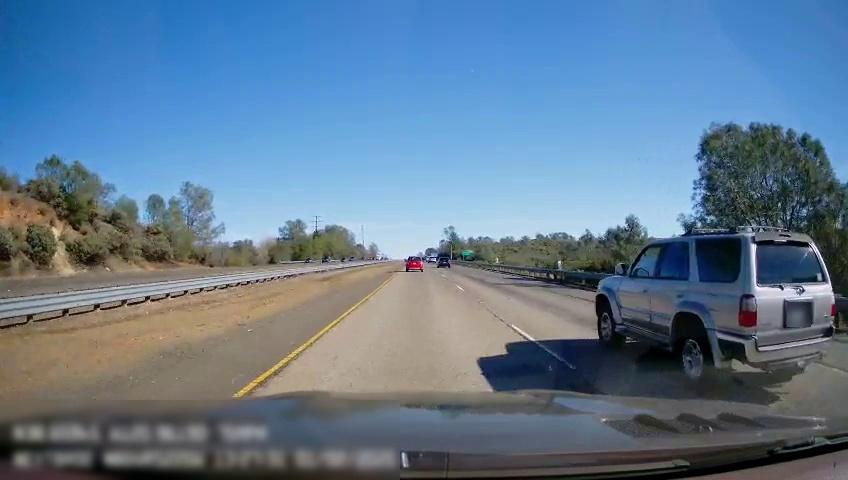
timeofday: Day
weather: Sunny
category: Drivable Space
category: Drivable Space
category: Vehicles | SUV
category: Vehicles | SUV
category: Vehicles | SUV
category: Vehicles | SUV
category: Vehicles | SUV
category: Lanes | Current Lane
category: Lanes | Current Lane
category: Lanes | Alternate Lane
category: Traffic | Signs